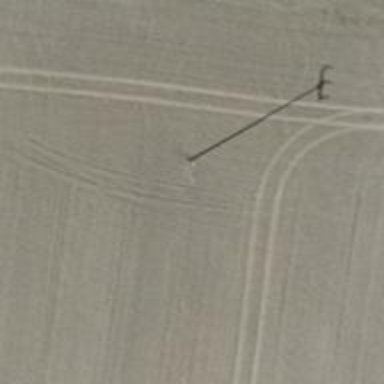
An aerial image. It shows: Minor power line with three cables.